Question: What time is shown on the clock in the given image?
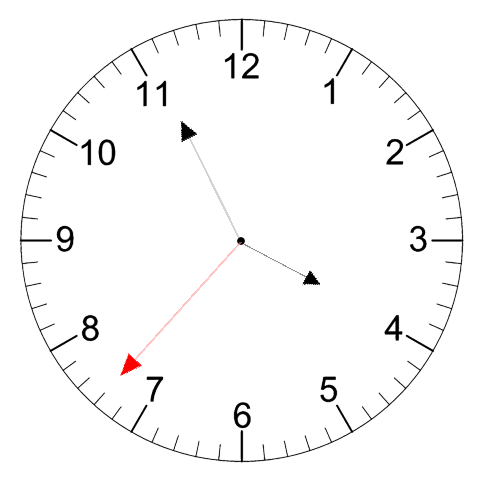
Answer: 03:55:37